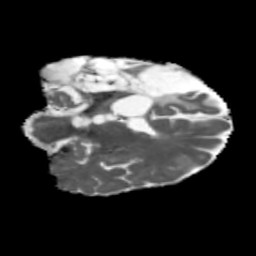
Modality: MD
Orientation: coronal
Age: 46
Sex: male
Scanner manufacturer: siemens
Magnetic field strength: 3 T
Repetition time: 5.47 s
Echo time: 0.0854 s